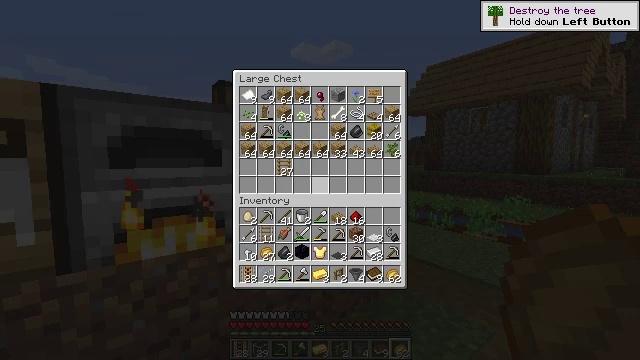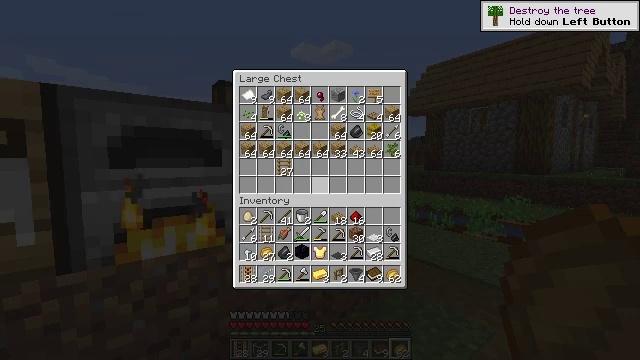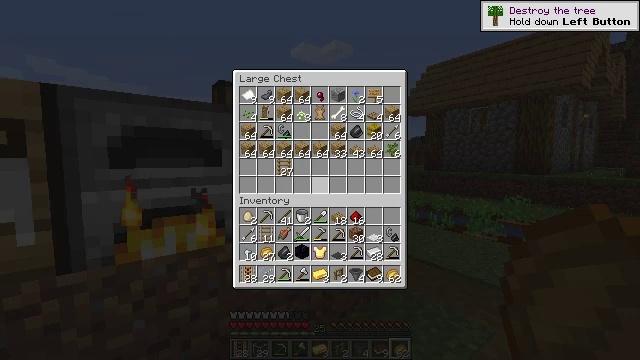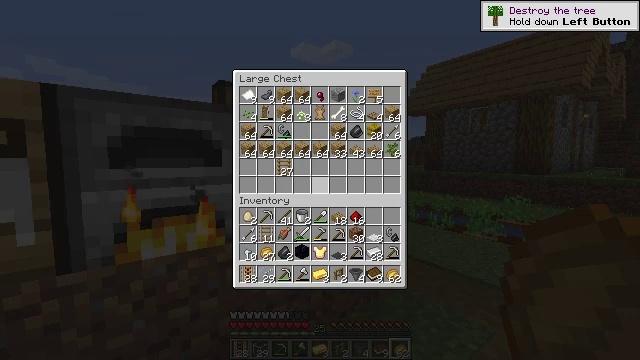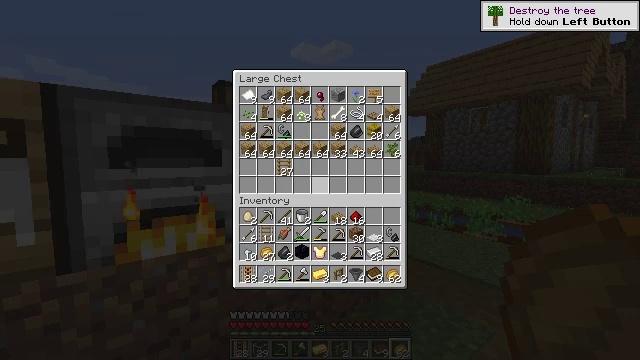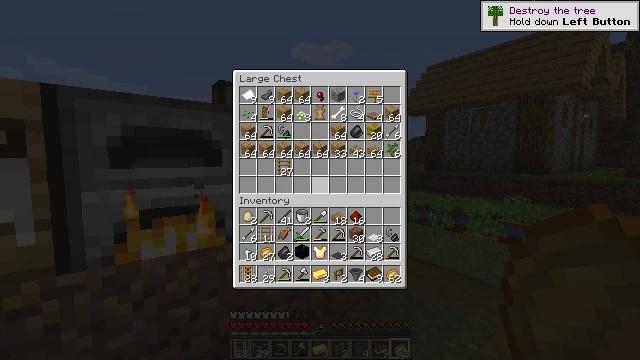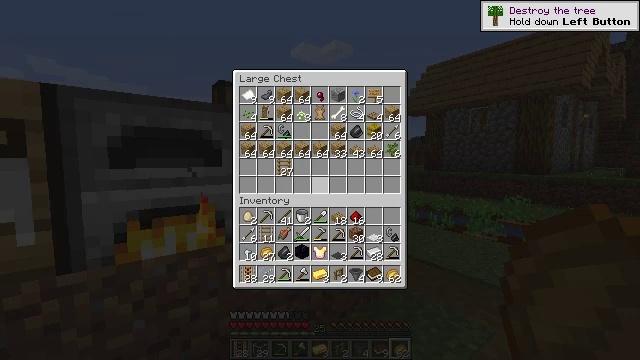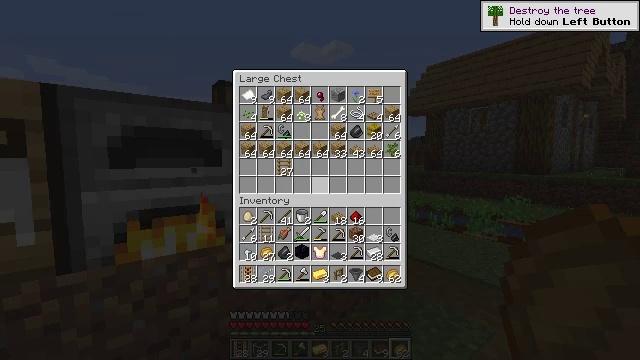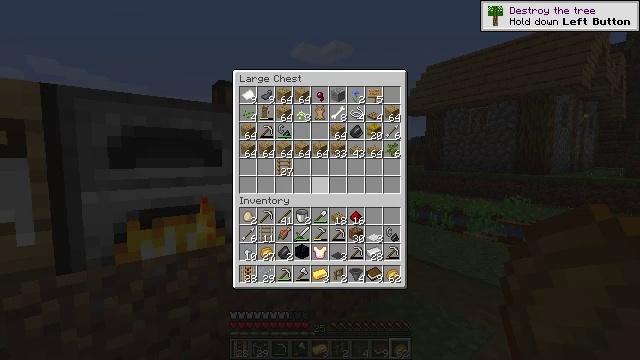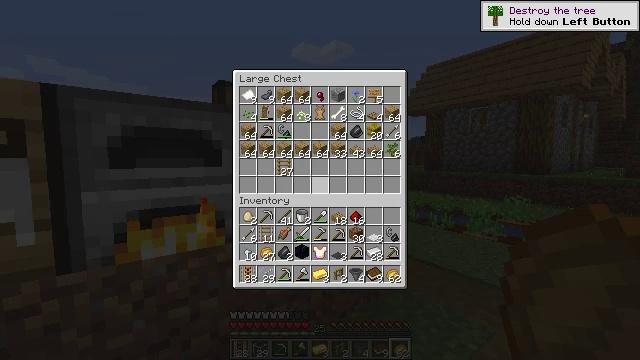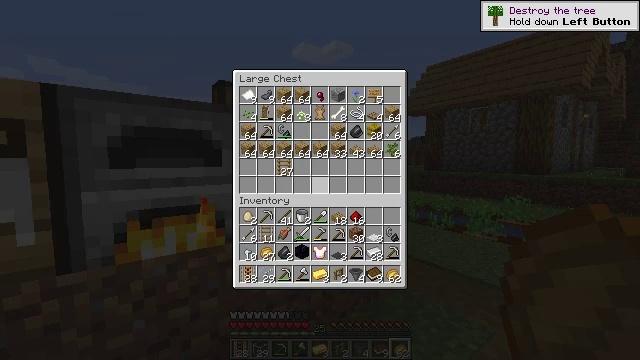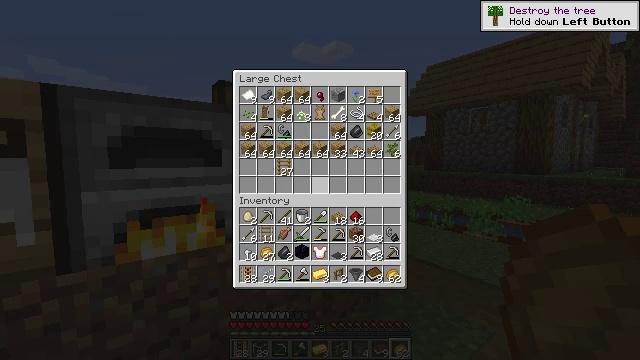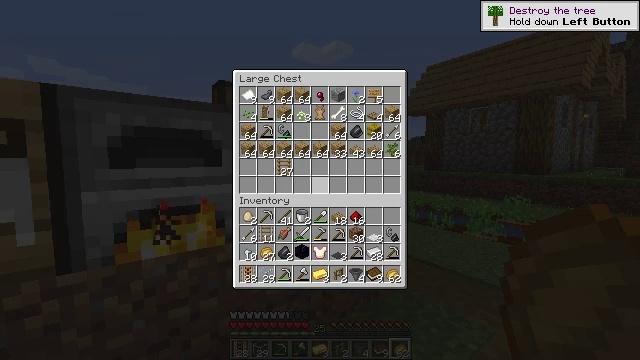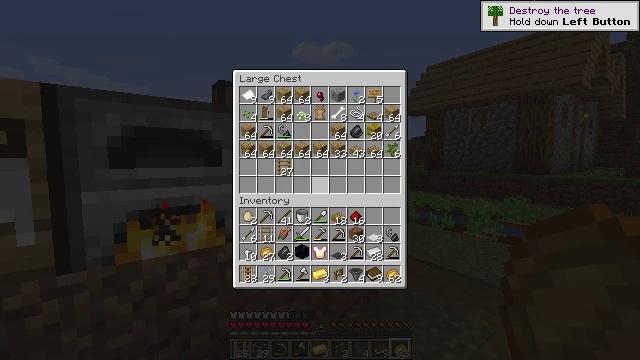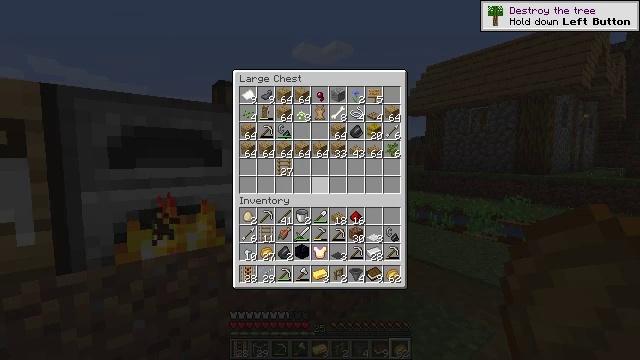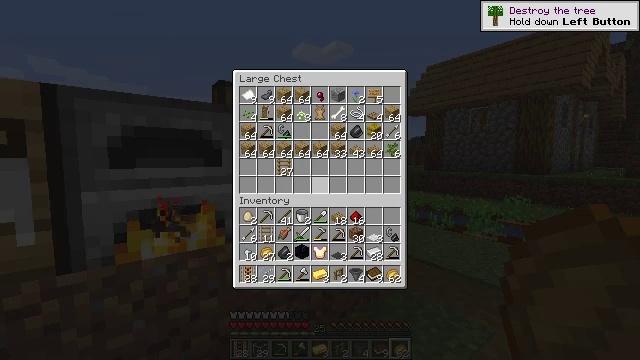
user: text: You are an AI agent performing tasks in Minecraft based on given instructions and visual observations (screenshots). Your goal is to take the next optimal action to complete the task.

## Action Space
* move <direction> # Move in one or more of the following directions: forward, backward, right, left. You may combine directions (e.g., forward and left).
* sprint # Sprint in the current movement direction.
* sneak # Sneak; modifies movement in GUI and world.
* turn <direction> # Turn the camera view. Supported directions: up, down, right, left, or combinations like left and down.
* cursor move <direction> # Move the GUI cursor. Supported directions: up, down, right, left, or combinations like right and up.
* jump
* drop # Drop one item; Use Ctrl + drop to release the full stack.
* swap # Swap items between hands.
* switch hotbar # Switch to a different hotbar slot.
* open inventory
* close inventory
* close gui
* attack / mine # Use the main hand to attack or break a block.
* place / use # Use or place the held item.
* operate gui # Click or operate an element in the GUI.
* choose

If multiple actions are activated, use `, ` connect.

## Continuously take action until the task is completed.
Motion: motion action
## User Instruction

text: Use the crafting table to create a rail.
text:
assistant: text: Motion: no_op
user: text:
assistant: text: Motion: no_op
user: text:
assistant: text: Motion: no_op
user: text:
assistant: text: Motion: no_op
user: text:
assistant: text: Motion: no_op
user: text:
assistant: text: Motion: no_op
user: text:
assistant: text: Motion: no_op
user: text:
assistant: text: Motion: no_op
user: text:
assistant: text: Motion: no_op
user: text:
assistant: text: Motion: no_op
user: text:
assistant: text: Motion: no_op
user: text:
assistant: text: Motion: no_op
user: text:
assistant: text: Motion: no_op
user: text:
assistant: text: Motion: no_op
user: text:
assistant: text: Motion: no_op
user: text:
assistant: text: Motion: no_op
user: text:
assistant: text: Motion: no_op
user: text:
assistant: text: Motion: no_op
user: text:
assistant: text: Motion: no_op
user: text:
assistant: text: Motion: no_op
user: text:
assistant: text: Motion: no_op
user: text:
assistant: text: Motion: no_op
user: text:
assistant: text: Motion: no_op
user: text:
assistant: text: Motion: no_op
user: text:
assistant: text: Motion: no_op
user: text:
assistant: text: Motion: no_op
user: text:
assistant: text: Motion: no_op
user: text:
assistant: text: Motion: no_op
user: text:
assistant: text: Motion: no_op
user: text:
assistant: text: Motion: no_op